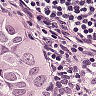
Metastatic tissue present: yes